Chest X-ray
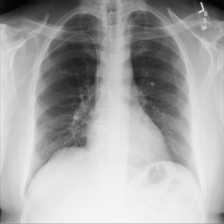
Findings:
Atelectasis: negative
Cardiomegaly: negative
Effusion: negative
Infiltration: negative
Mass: negative
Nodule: negative
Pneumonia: negative
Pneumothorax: negative
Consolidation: negative
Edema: negative
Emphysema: negative
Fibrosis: negative
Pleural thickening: negative
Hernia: negative